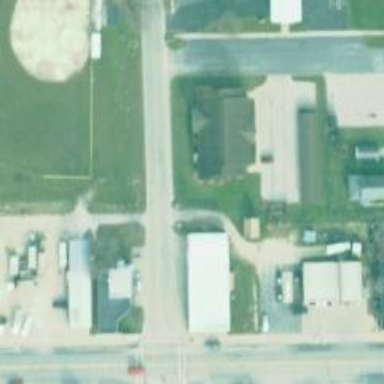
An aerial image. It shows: Alleyway designated as service road.